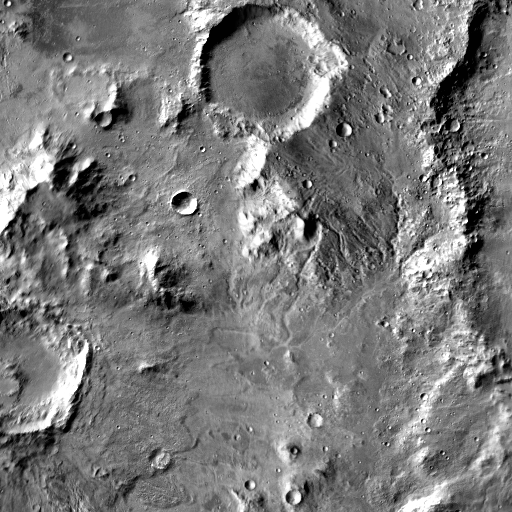
Crater classes present: Background, Other, Layered, Buried, Secondary